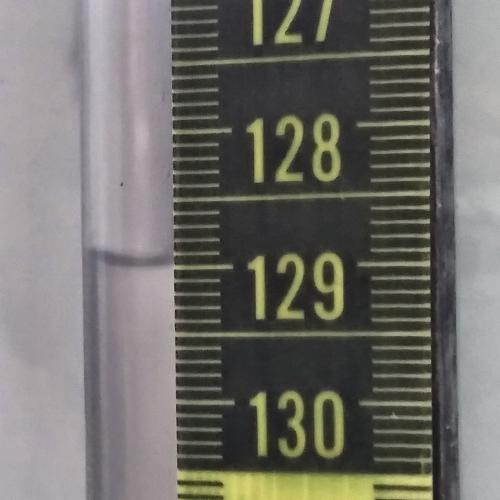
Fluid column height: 129.0 cm